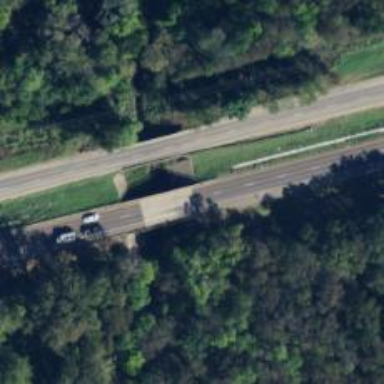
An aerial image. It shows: Primary highway bridge.